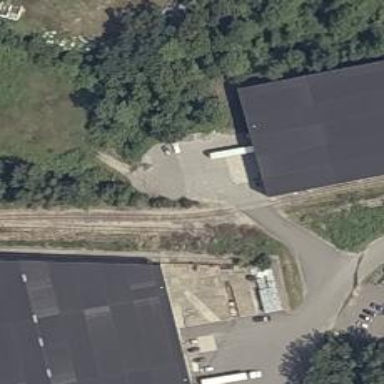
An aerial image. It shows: Rail spur service.